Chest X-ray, PA view. Patient: 34 years old, sex F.
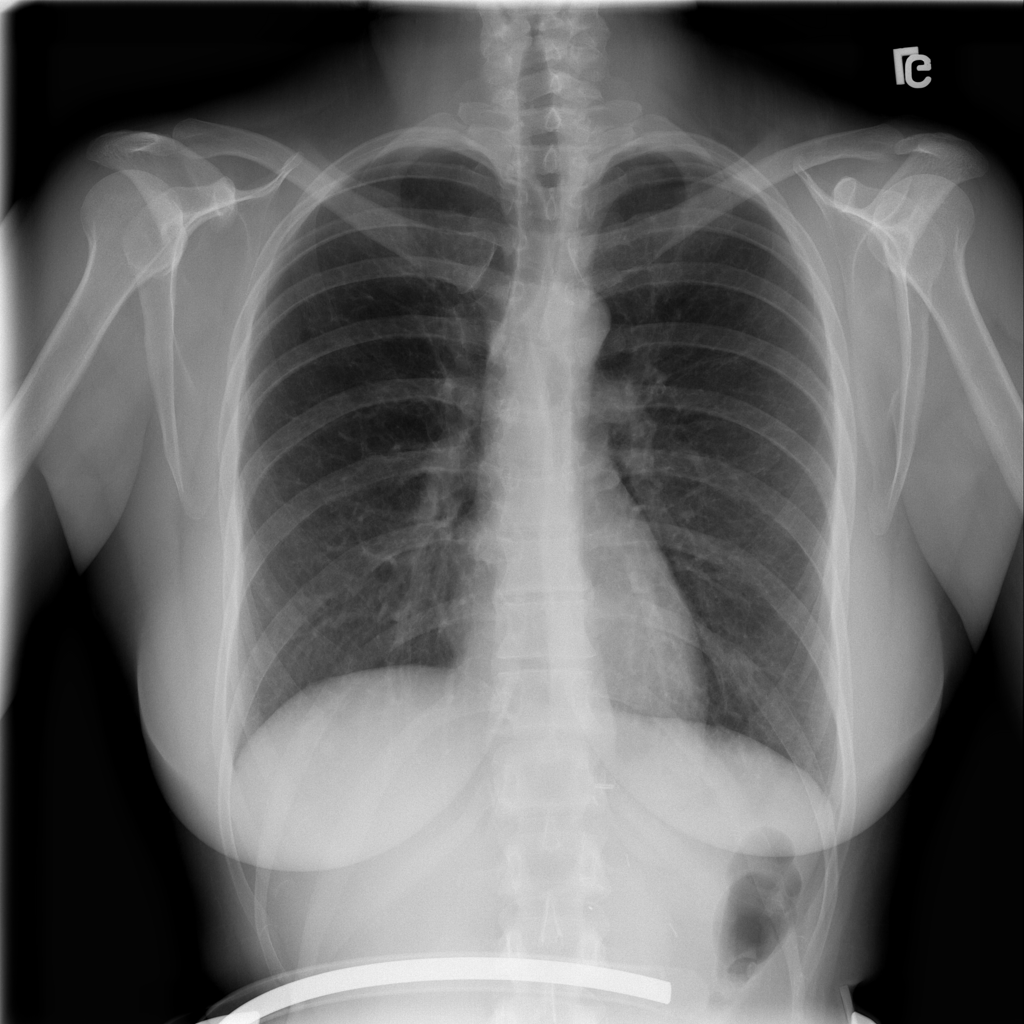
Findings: Consolidation, Pneumothorax